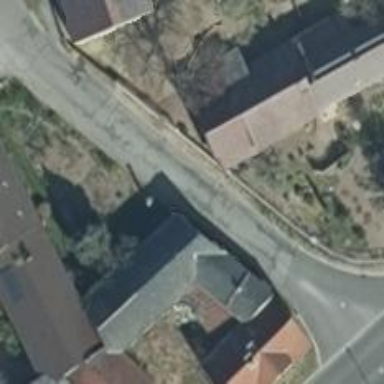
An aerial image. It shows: Residential road.